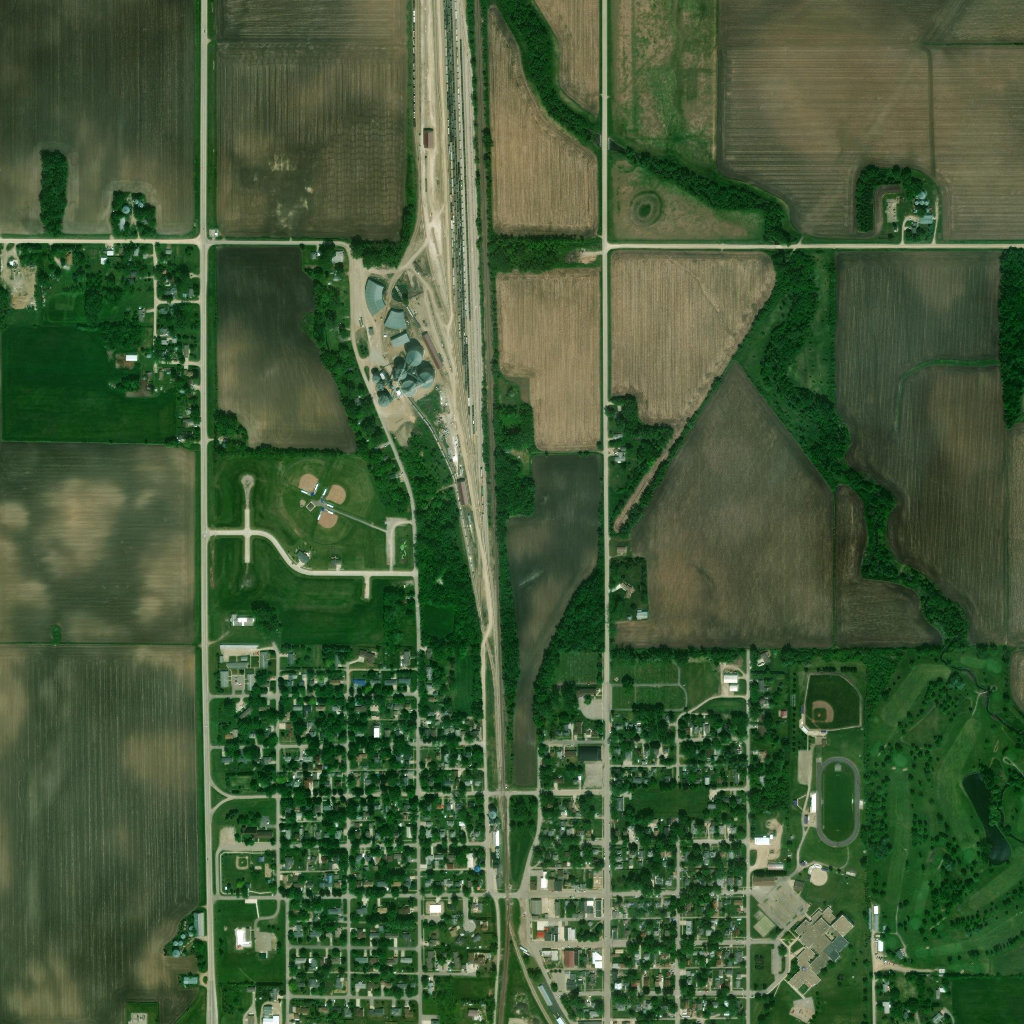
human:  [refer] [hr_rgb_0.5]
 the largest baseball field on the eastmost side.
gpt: <box>[[78, 65, 84, 71, 0]]</box>